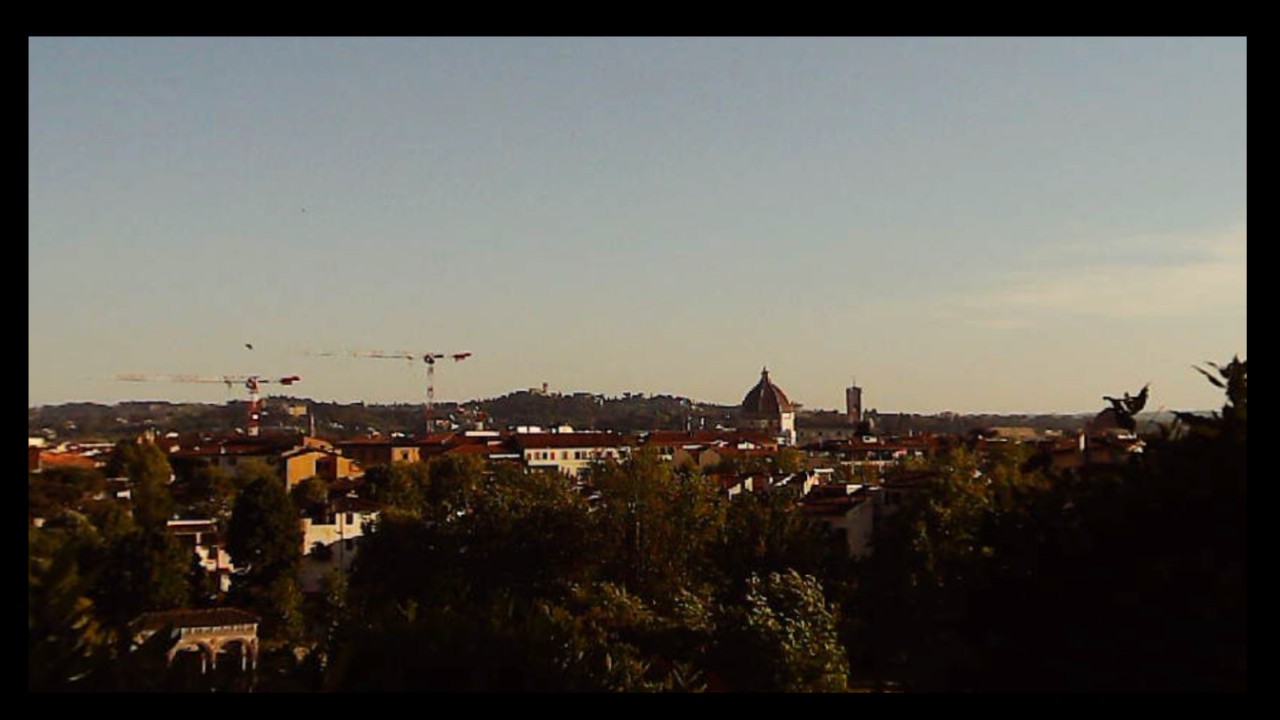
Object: Betafpv air75